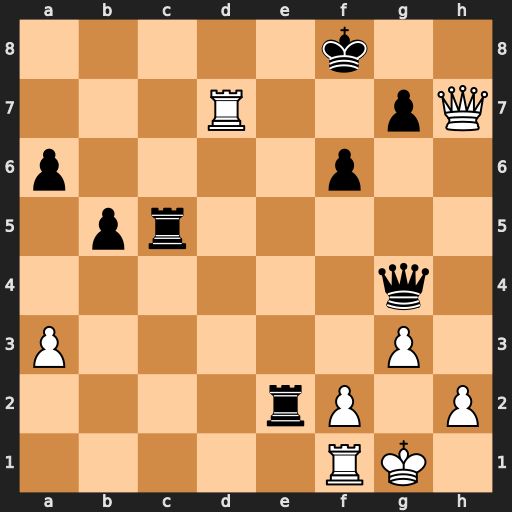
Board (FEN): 5k2/3R2pQ/p4p2/1pr5/6q1/P5P1/4rP1P/5RK1
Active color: w
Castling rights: -
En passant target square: -
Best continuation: Qh8#